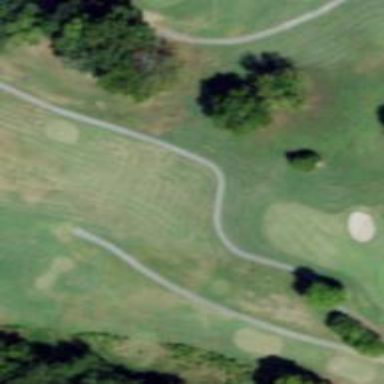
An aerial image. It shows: Service road used as golf cart path.